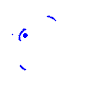
Particle: electron